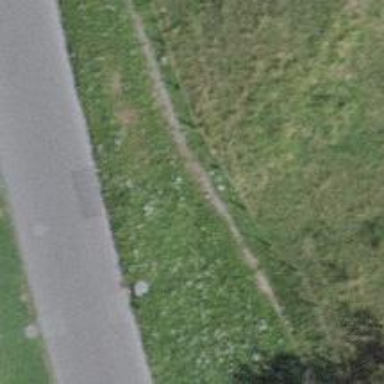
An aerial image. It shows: Path.